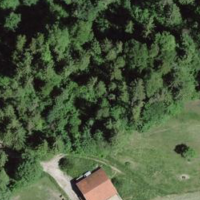
EUNIS habitat code: 44
Species observed at this site:
Aruncus dioicus